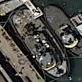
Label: civil